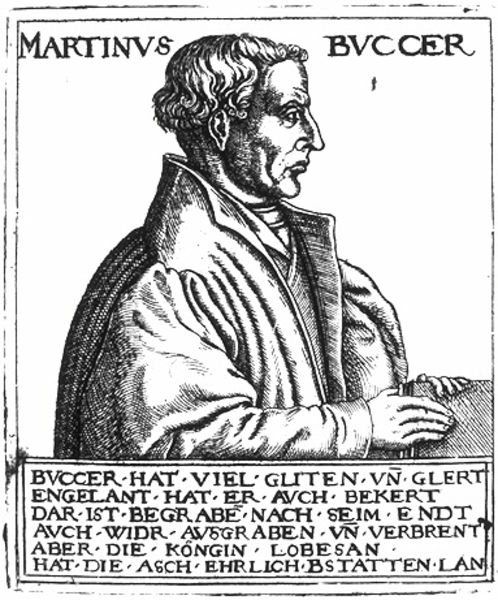
Titel: Bildnis des Martin Butzer
Künstler: Balthasar Jenichen
Institution: (Seriendruck)
Schlagwörter: feuer, hand, mann, schatten, sitzen, finger, frisur, grau, mund, nase, ohr, profil, schwarz, stirn, tisch, weiss, zeichnung, blick, alt, hemd, jacke, bibel, falten, gesicht, kragen, rahmen, tod, bild, bildnis, hände, portrait, porträt, auge, figur, gewand, haare, mantel, stoff, person, kinn, locken, ohren, holzschnitt, schrift, haltung, grafik, graphik, tafel, inschrift, mimik, deutsch, stofflichkeit, name, buch, druck, schraffuren, radierung, stich, schwarzweiß, text, ende, wams, strenge, mönch, luther, heiliger, gelehrter, königin, dürer, kupferstich, erinnerung, tonsur, latein, gedenktafel, deskriptiv, verbrennung, martin, lob, dürrer, martin bucer, bucher, martinus, buccer, bucer, bestattet, schriftr, #auge, rahmen+mantel, martinus buccer, martin buccer